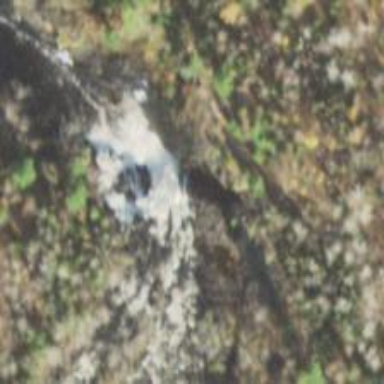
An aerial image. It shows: Beautiful waterfall.